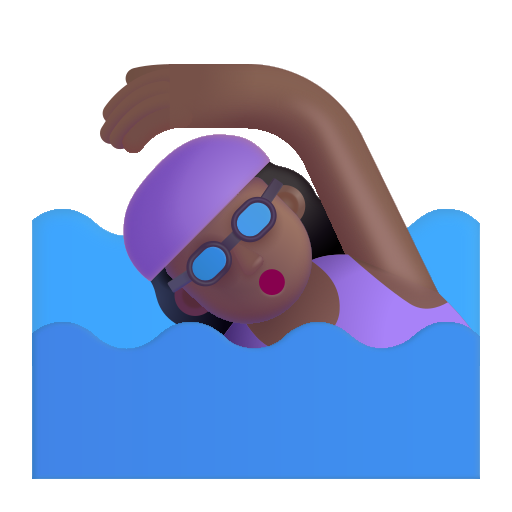
woman swimming color  dark